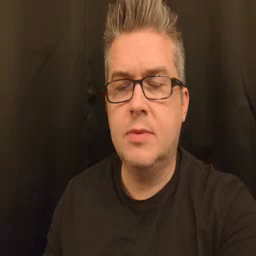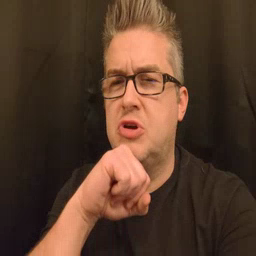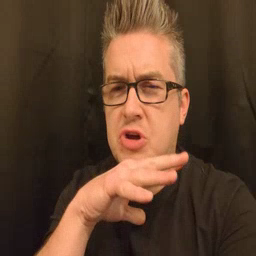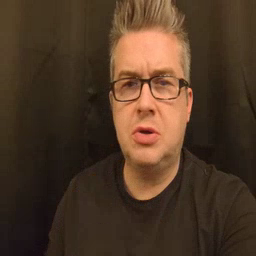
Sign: dirty